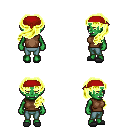
a pixel art fantasy rpg character, female body template, orc, green skin, brown sleeveless shirt, teal pants, gold princess hairstyle, red bandana, gray slippers, four views (front, back, left, right), 2x2 character sprite sheet, small pixel art, hard edges, no anti-aliasing